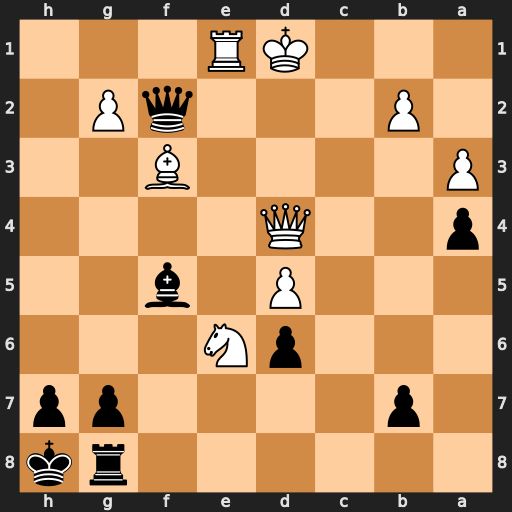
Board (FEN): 6rk/1p4pp/3pN3/3P1b2/p2Q4/P4B2/1P3qP1/3KR3
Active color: b
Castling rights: -
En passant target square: -
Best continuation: Qc2#